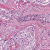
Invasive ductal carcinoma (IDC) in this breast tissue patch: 1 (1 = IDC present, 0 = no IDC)